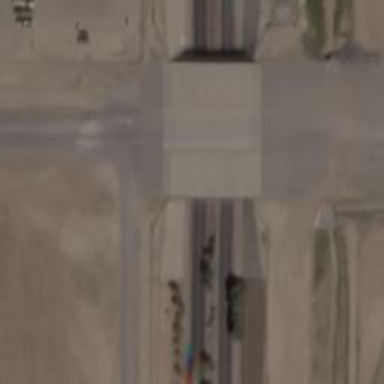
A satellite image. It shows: Image of taxiway at airport.